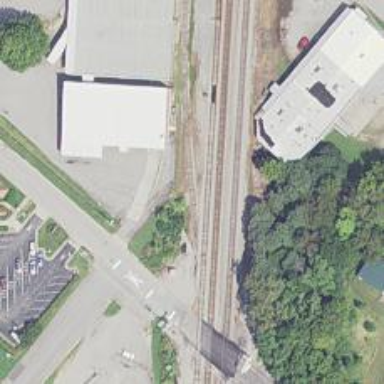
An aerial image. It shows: Abandoned railway siding.